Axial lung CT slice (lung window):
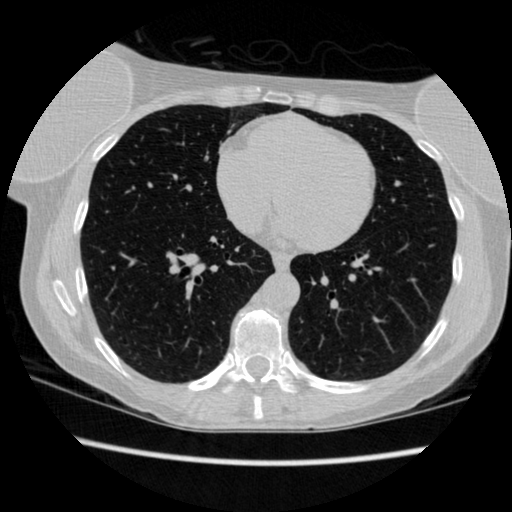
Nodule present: no